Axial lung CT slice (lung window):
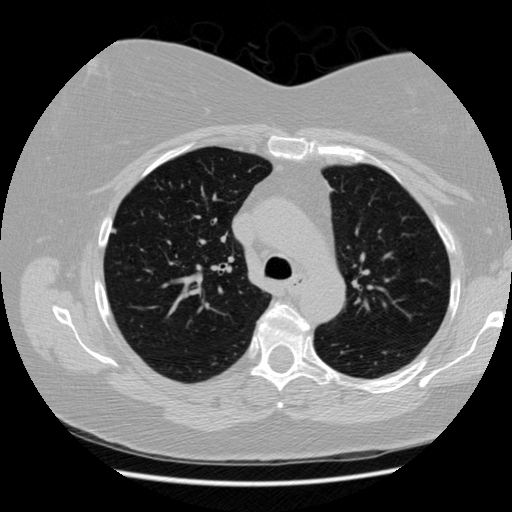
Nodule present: no